Interaction volume radius: 5 \u00c5
Interaction volume height: 10 \u00c5
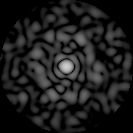
Disorder parameter: 0.8004